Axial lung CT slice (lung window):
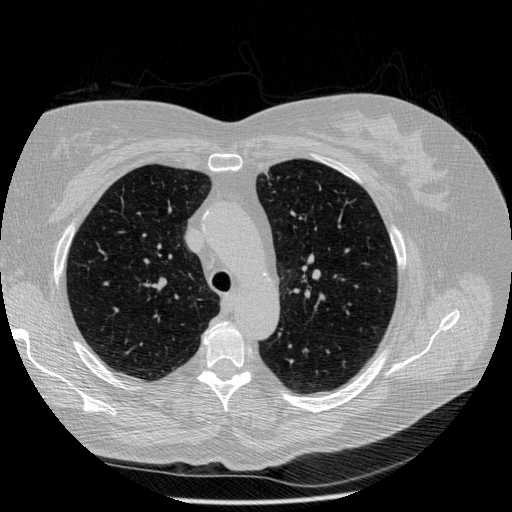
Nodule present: no